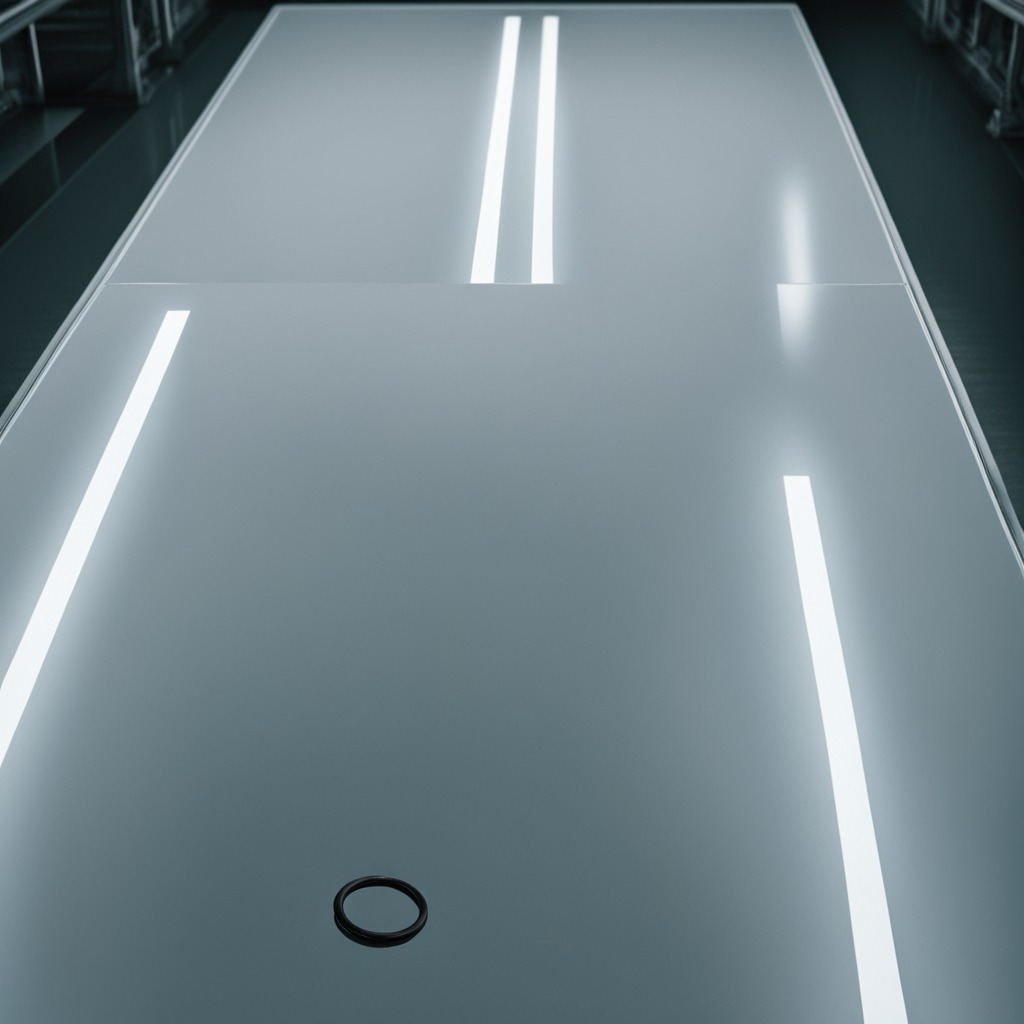
A rubber O-ring is lying on the table.